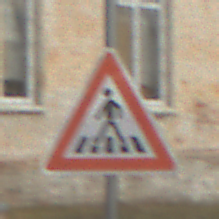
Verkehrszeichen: FussgaengerueberwegRechts
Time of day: MorningAfternoon
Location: Outdoor (Nature)
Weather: PartlyCloudy
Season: Autumn
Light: Natural